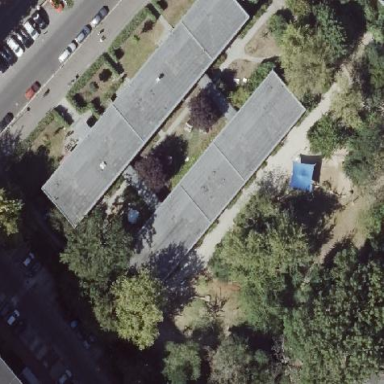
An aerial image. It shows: Kindergarten.